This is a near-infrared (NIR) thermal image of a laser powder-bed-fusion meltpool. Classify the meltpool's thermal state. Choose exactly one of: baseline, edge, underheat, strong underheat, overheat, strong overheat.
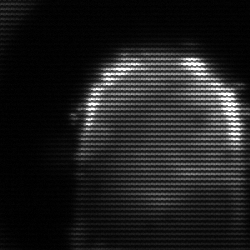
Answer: baseline